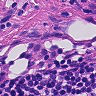
Metastatic tissue present: no